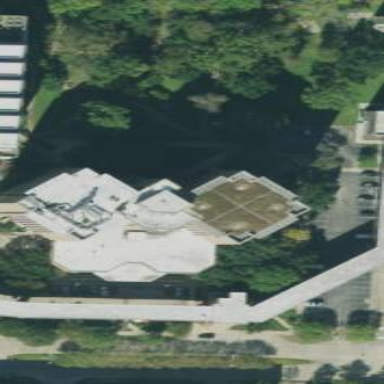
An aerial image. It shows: University building.